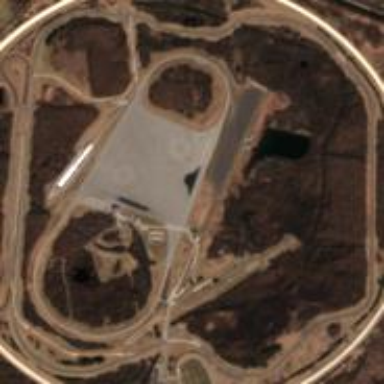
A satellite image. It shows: Raceway for motor sports.